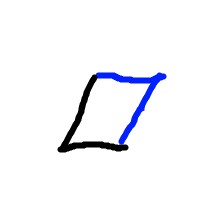
Shape: parallelogram